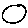
Label: circle